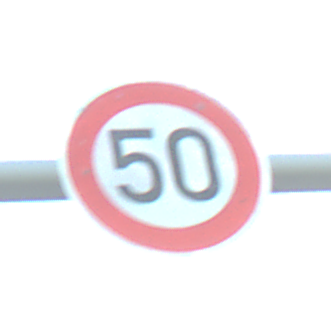
Verkehrszeichen: Geschwindigkeit50
Umgebung: Outdoor, Nature
Tageszeit: SunriseSunset
Wetter: PartlyCloudy
Licht: Natural
Jahreszeit: NotSpecified
Kontrast: MediumContrast